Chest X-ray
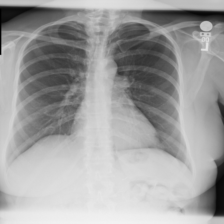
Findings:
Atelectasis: negative
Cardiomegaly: negative
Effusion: negative
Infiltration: negative
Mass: negative
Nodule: negative
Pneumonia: negative
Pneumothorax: negative
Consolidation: negative
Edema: negative
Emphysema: negative
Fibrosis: negative
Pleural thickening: negative
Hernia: negative